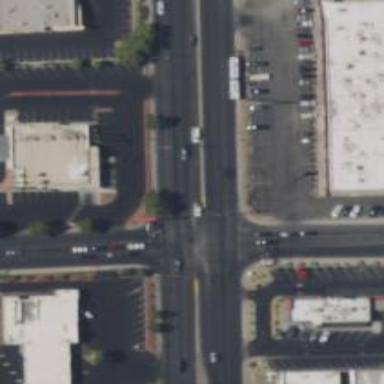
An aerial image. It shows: Solid stop line on the road marking.